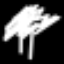
Label: palm tree